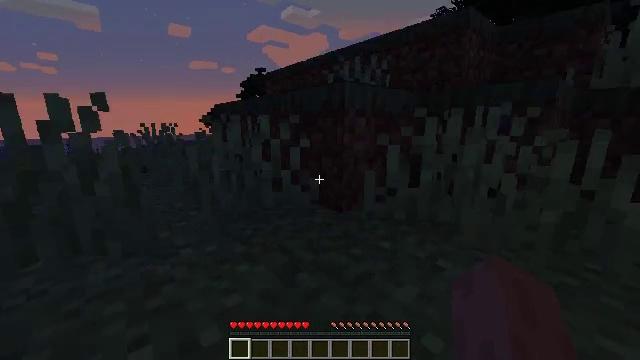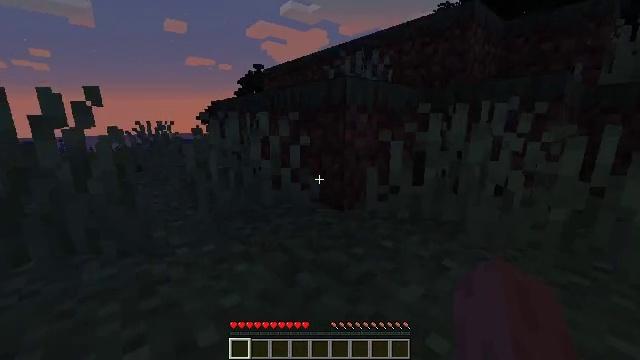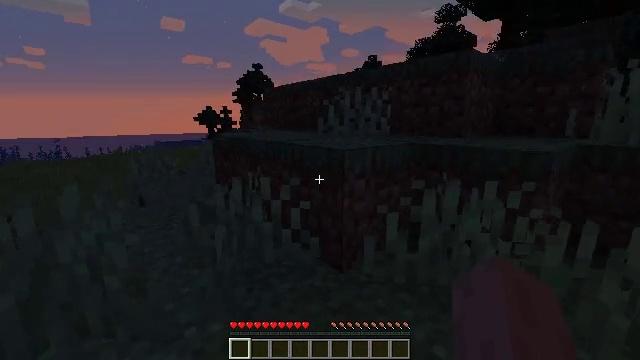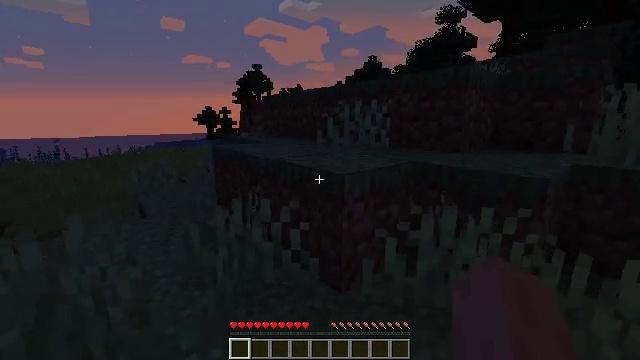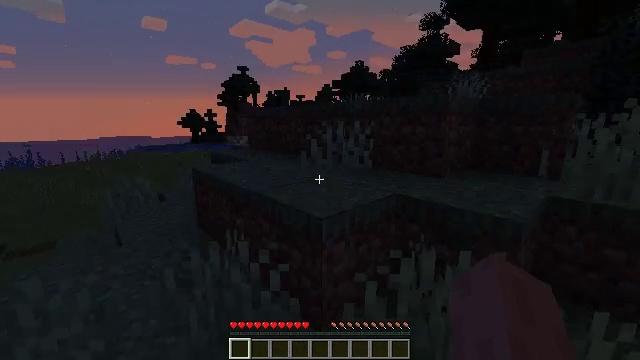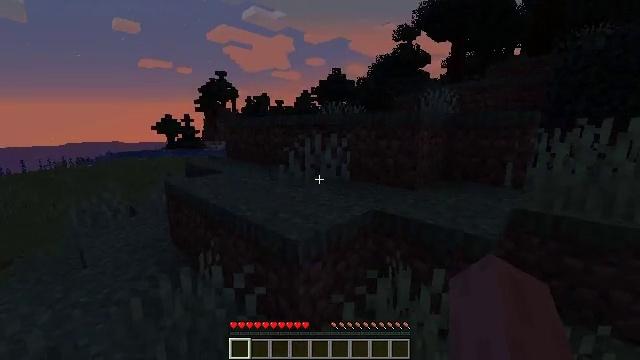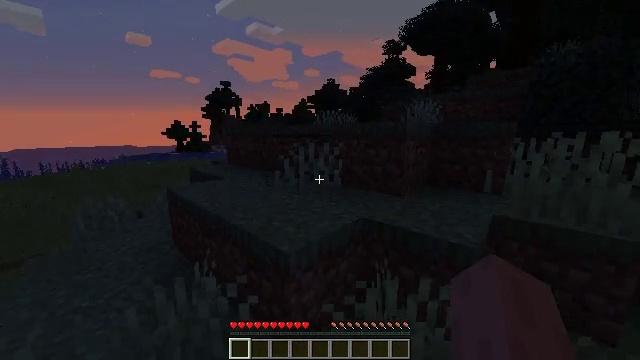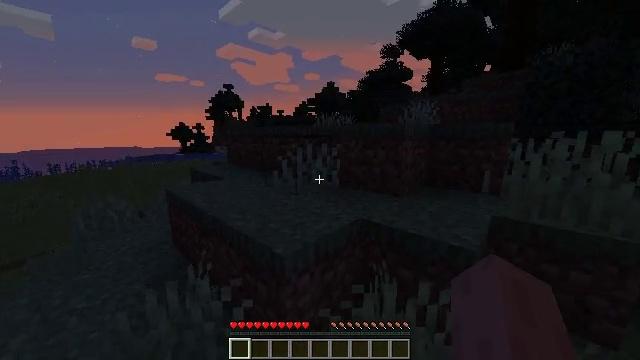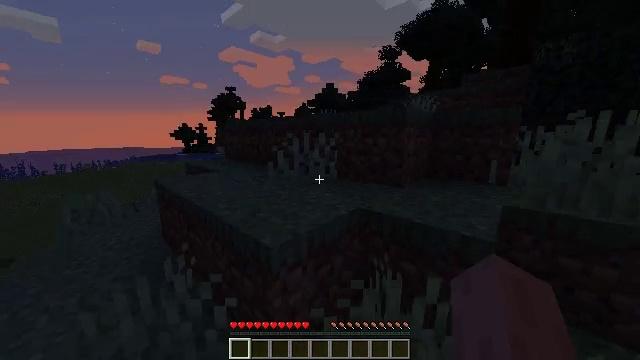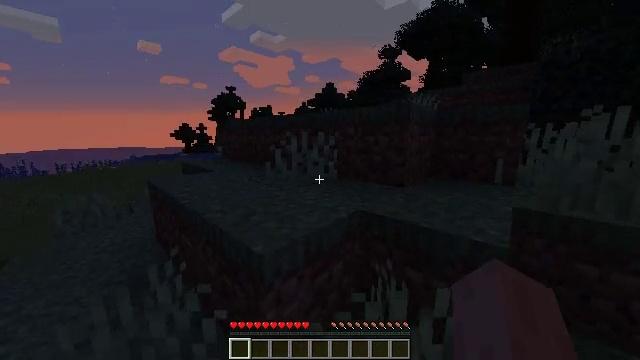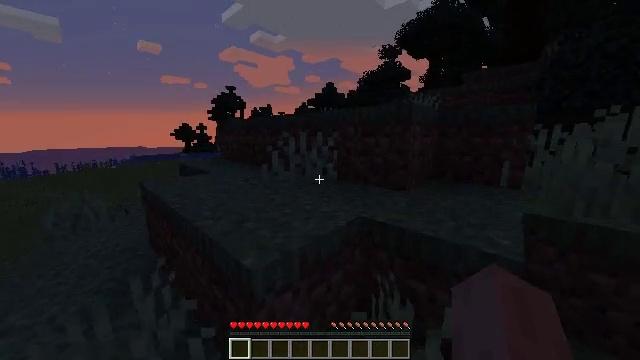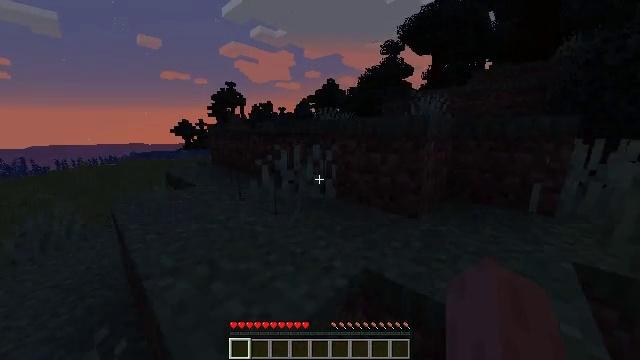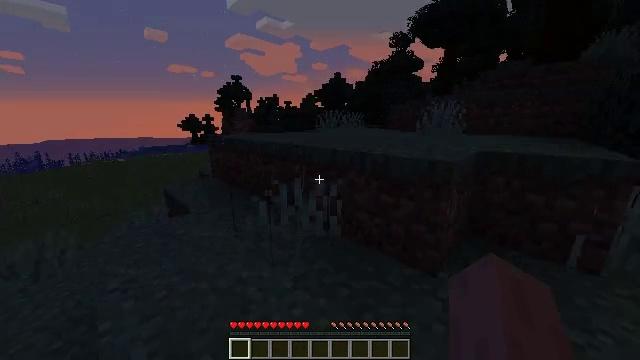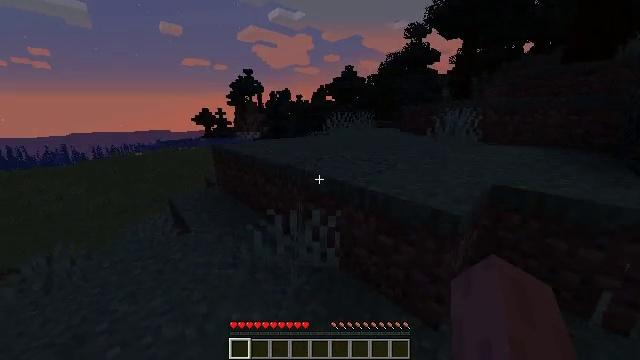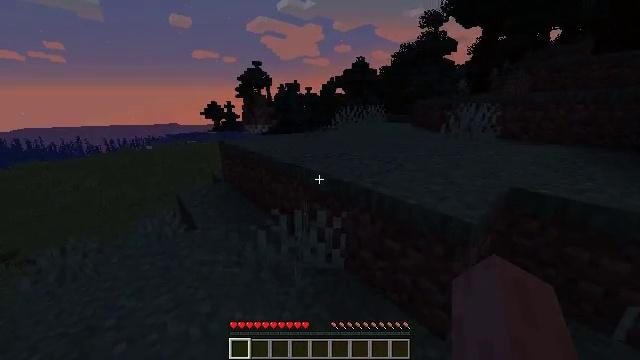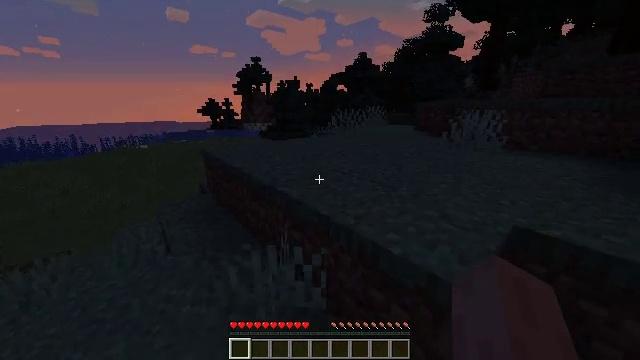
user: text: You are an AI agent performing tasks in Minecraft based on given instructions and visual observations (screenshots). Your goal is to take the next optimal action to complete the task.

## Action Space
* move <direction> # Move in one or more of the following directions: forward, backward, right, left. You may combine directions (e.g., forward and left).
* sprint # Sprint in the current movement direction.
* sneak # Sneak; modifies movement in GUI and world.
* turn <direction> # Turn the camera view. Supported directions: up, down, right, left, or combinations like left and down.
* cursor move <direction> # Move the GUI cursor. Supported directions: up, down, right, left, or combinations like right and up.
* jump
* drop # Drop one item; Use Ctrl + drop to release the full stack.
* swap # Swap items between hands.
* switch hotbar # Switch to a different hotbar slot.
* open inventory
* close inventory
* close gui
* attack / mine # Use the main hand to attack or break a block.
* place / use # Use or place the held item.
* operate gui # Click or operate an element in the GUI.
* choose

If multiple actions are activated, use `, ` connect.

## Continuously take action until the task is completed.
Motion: motion action
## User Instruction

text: Remove an emerald from the inventory.
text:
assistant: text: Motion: move forward, sprint, jump
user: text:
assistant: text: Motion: move forward, sprint, jump
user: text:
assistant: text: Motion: move forward, sprint, jump
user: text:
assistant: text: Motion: move forward, sprint, turn right, jump
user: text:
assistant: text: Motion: move forward, sprint, turn right, jump
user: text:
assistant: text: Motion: move forward, sprint, jump
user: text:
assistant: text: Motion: move forward, sprint, jump
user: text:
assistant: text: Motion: move forward, sprint, jump
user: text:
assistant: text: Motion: move forward, sprint, jump
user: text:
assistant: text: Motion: move forward, sprint, jump
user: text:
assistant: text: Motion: move forward, sprint, turn down, jump
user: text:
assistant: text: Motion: move forward, sprint, turn left and down, jump
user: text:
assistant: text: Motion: move forward, sprint, turn left and down, jump
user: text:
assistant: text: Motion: move forward, sprint, turn left and down, jump
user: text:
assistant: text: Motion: move forward, sprint, jump
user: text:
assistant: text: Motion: move forward and move left, sprint, jump
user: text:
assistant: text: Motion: move forward and move left, sprint, jump
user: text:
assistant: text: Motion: move forward and move left, sprint, jump
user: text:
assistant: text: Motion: move forward and move left, sprint, jump
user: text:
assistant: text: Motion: move forward, sprint, turn right, jump
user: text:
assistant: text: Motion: move forward, sprint, turn right, jump
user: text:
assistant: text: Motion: move forward, sprint, turn right, jump
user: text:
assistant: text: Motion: move forward, sprint, turn right, jump
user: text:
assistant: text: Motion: move forward, sprint, jump
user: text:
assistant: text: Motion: move forward, sprint, jump
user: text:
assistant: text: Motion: move forward, sprint, turn right, jump
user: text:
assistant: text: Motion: move forward, sprint, turn right, jump
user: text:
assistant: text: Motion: move forward, sprint, jump
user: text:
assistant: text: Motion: move forward, sprint, jump
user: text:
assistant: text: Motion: move forward, sprint, jump